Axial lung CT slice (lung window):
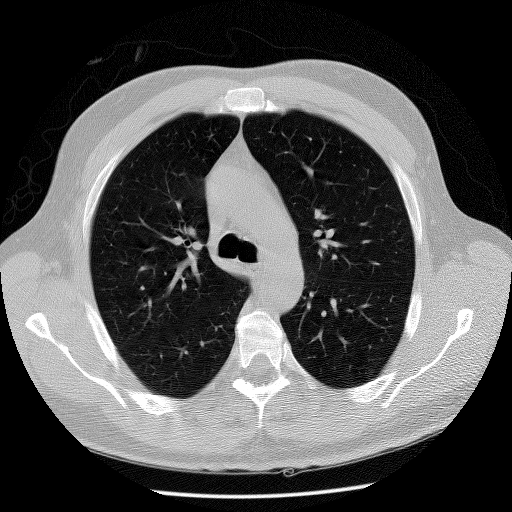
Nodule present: no